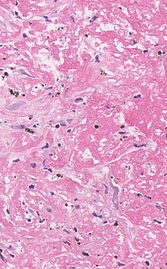
Tumor epithelial tissue: no
Tumor-associated stroma tissue: yes
Normal tissue: no